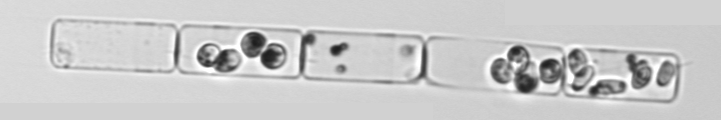
Label: Guinardia_delicatula_TAG_internal_parasite